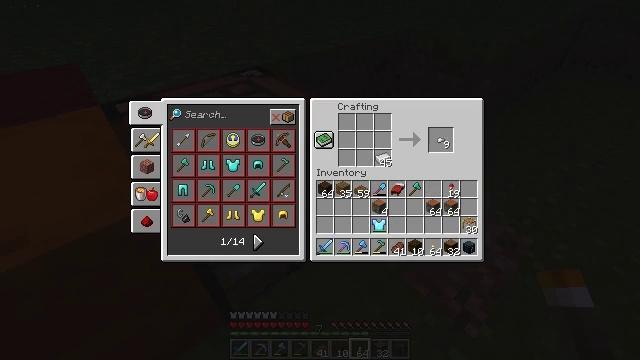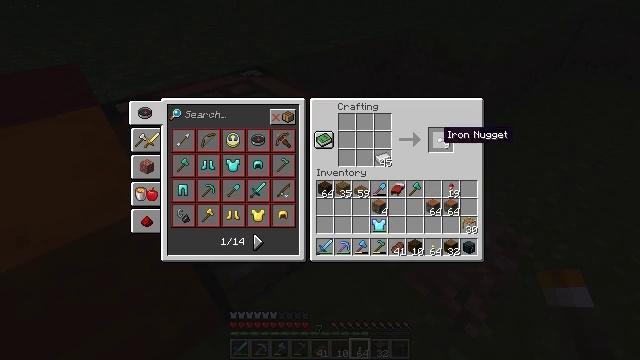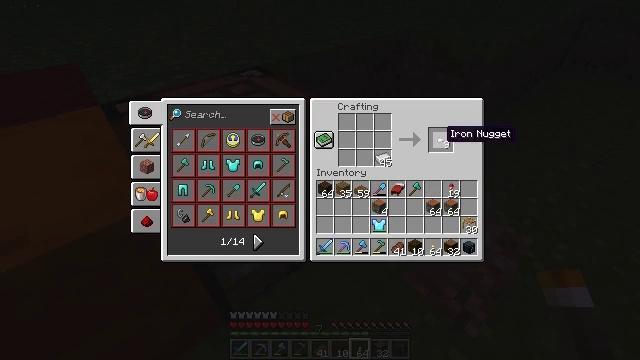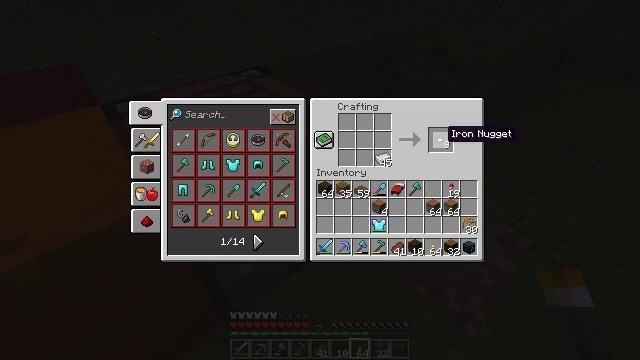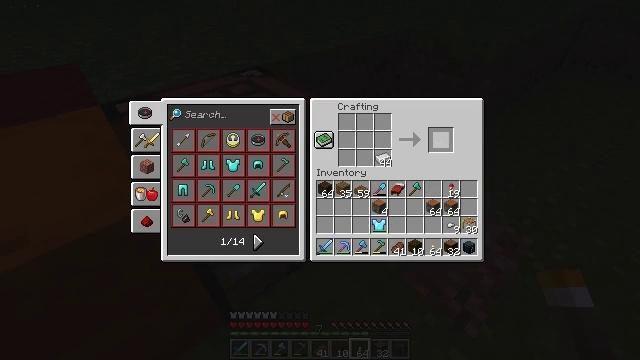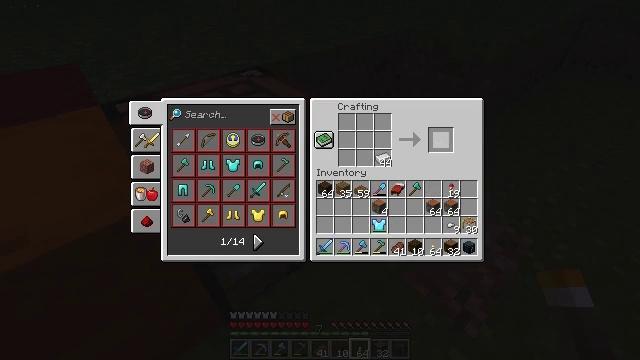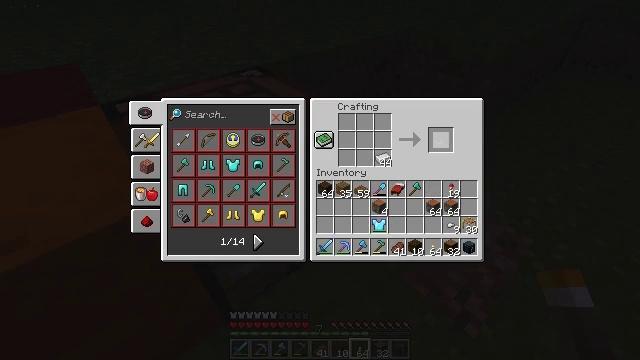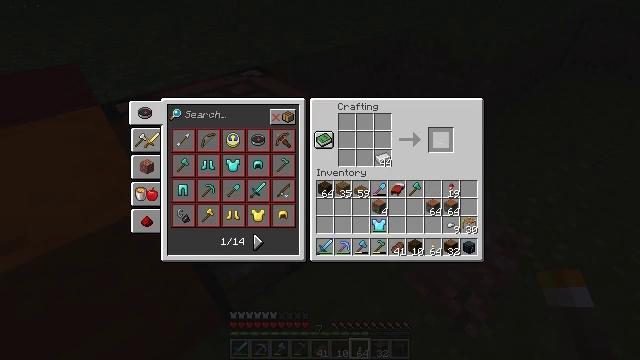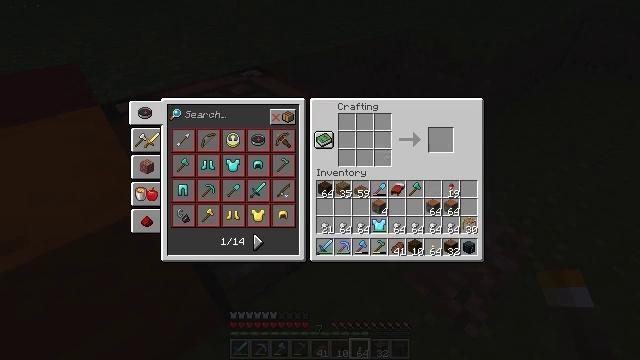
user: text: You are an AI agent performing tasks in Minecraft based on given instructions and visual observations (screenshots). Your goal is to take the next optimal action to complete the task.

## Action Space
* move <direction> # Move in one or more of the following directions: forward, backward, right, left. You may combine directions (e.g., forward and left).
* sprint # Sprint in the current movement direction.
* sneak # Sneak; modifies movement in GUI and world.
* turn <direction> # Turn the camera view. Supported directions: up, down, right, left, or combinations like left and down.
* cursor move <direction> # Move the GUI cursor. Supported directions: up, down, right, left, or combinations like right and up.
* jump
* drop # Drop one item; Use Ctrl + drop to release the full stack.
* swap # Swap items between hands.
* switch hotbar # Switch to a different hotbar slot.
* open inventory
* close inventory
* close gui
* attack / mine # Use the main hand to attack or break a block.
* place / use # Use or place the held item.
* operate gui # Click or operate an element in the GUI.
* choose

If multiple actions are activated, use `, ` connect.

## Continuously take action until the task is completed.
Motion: motion action
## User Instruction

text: Craft iron nugget.
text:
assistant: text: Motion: sneak
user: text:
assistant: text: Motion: sneak
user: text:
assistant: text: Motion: sneak
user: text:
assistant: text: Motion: sneak, operate gui
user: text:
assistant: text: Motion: sneak, operate gui
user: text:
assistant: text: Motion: sneak
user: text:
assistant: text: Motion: sneak
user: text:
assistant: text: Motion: sneak, cursor move left and down
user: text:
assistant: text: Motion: no_op